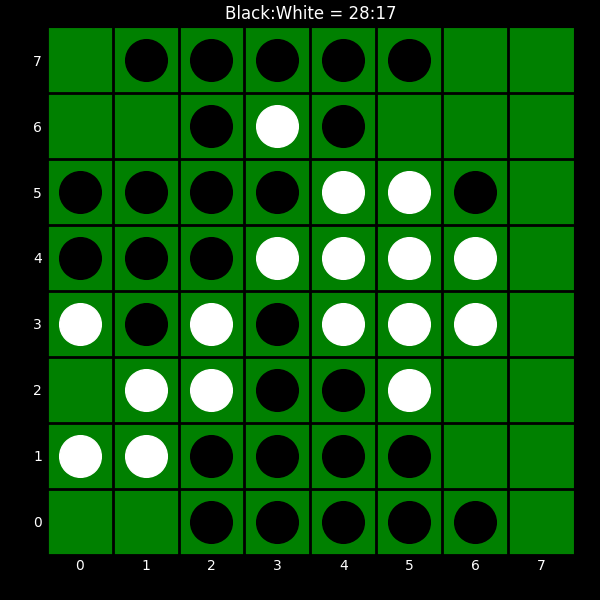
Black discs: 28
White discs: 17